Aerial crown-view tile of a tropical tree (Barro Colorado Island, Panama), acquired 20241112:
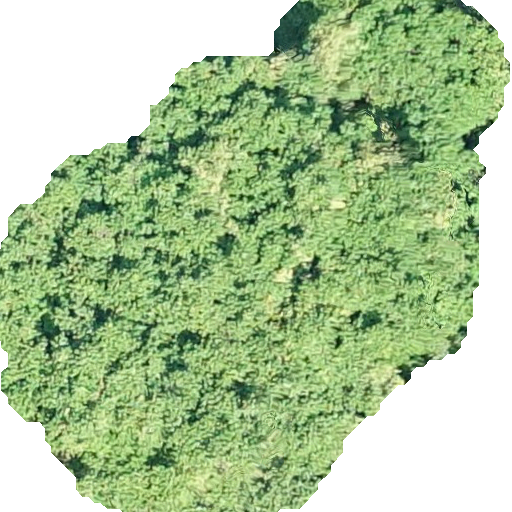
Species: Tachigali panamensis
GBIF accepted scientific name: Tachigali panamensis
Crown area: 298.84 m²